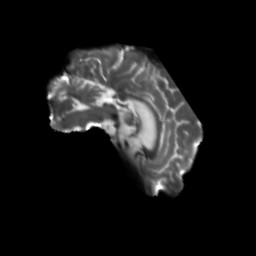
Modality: T2w
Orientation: sagittal
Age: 53
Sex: male
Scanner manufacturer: siemens
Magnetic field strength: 3 T
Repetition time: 5.47 s
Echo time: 0.0854 s